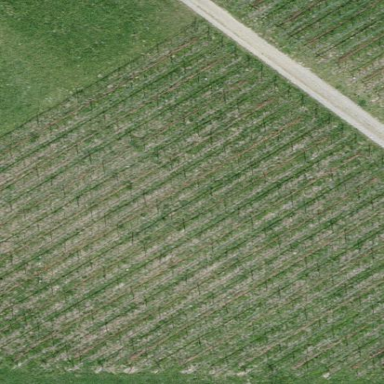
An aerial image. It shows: Vineyard where grapes are grown.